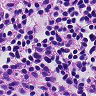
Metastatic tissue present: no